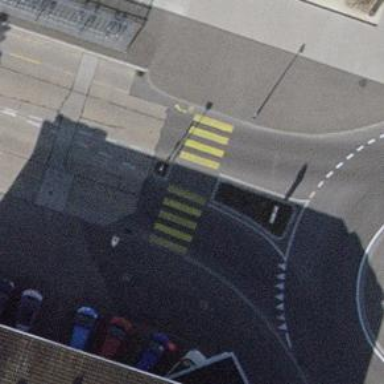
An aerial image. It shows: Uncontrolled zebra crossing with pedestrian island.